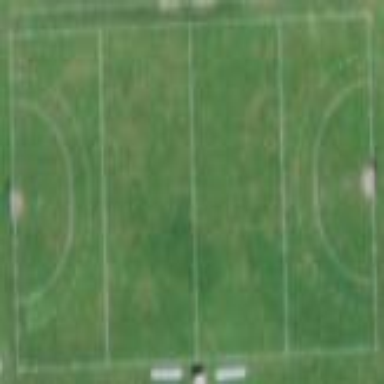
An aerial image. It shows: Hockey pitch for leisure land activities.